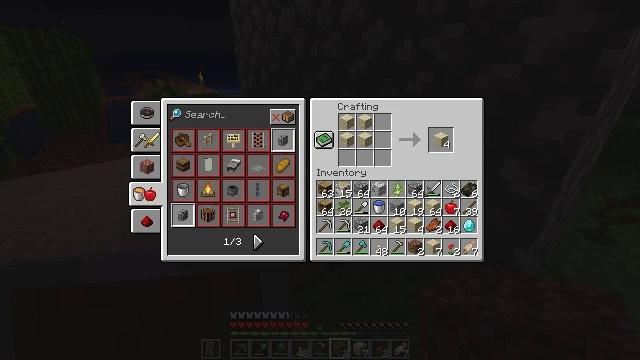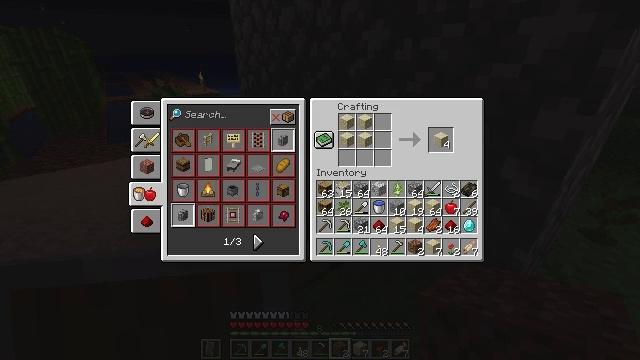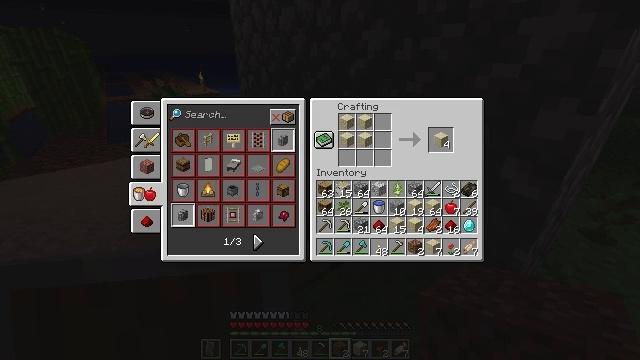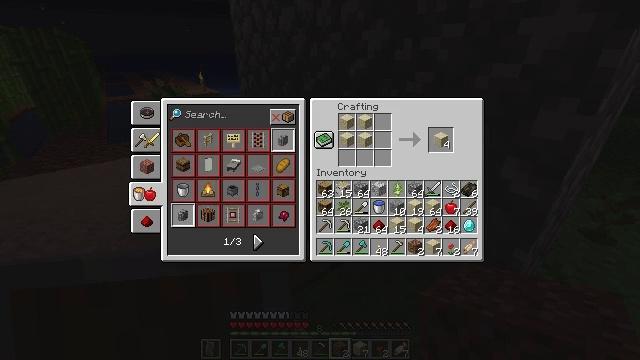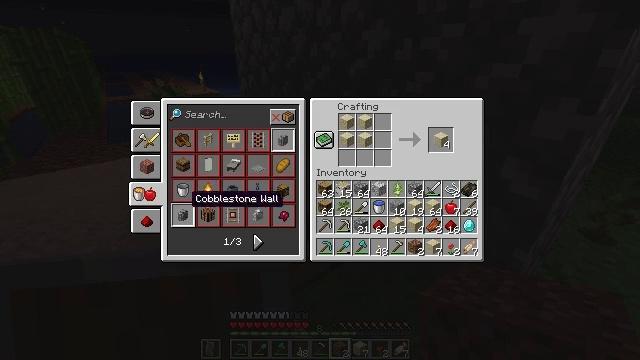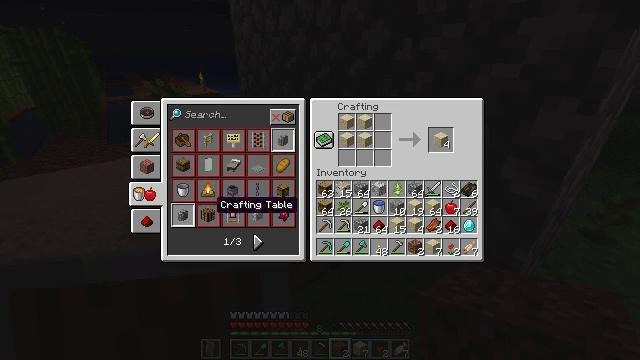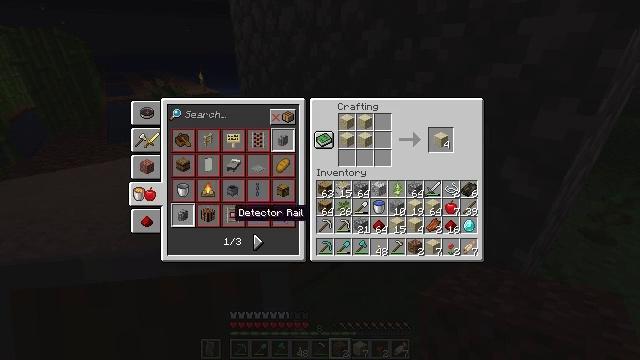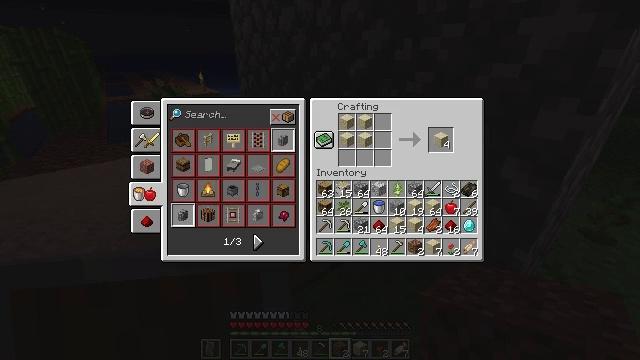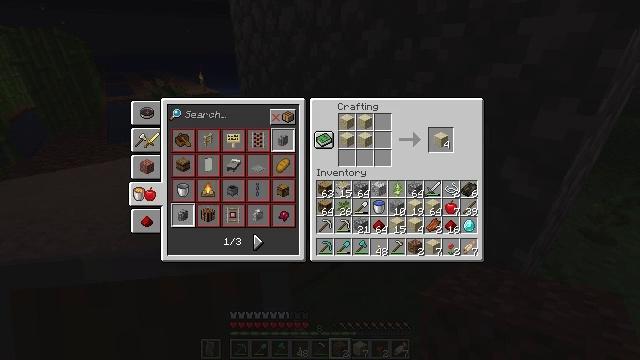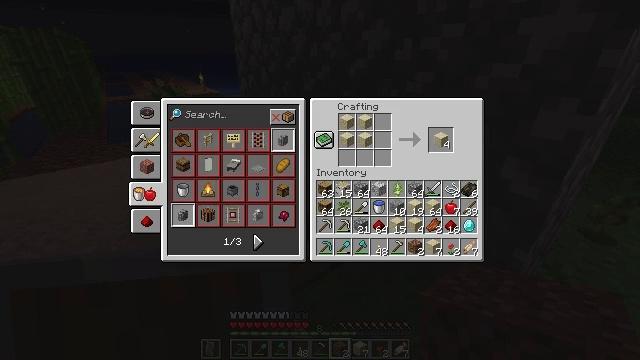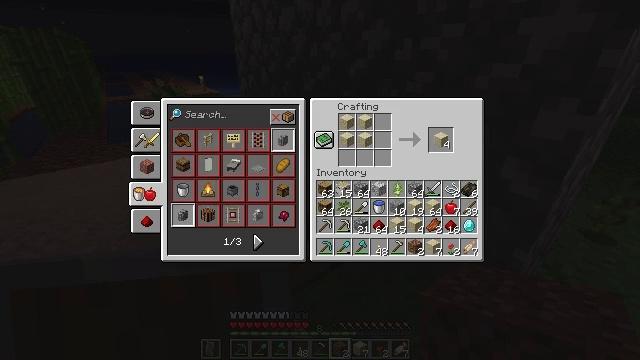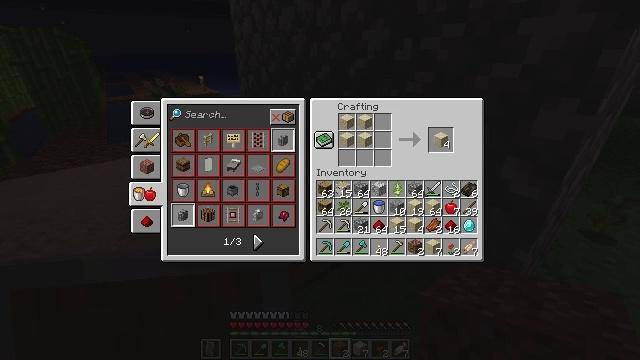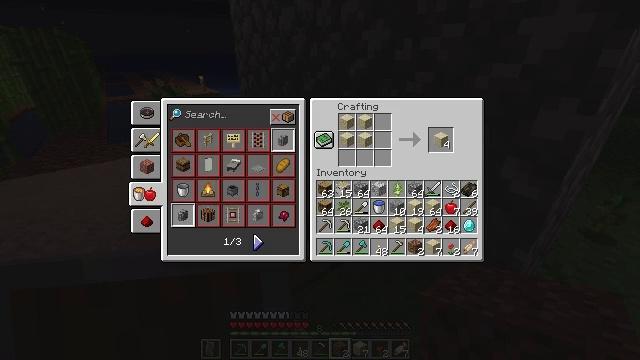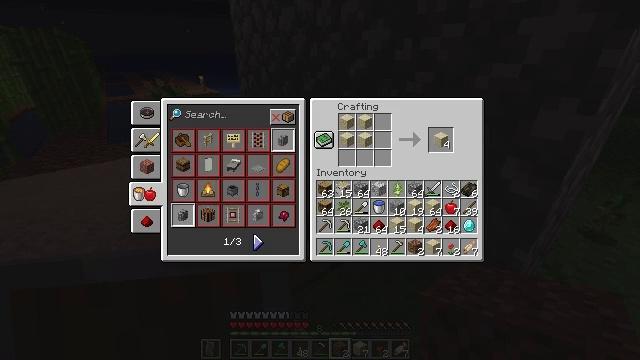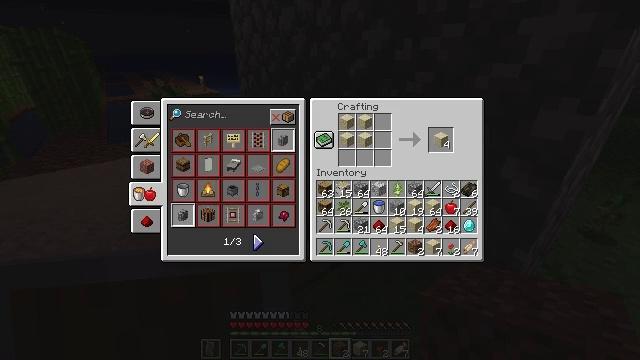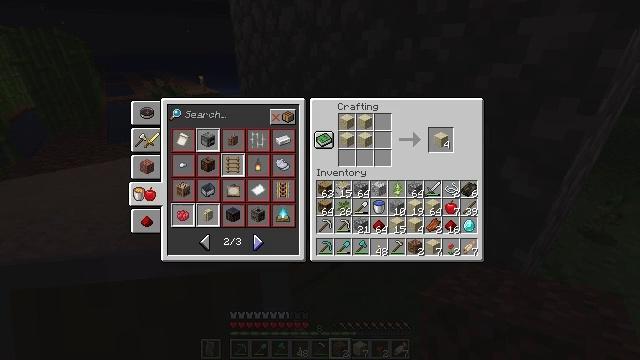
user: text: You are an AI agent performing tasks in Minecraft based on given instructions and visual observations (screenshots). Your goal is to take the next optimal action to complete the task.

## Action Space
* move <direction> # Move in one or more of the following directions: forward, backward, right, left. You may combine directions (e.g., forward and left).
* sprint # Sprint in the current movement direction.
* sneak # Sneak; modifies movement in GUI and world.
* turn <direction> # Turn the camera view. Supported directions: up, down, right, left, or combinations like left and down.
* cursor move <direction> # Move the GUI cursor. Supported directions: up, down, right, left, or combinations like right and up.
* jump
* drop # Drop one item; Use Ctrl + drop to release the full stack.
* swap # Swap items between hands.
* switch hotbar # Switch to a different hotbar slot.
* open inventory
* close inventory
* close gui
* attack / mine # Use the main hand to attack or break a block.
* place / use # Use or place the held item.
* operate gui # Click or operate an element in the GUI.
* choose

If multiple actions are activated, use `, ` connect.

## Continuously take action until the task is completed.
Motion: motion action
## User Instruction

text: Craft some sandstone walls at the crafting table.
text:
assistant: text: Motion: no_op
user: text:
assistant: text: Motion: no_op
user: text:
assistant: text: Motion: cursor move right
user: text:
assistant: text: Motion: cursor move right
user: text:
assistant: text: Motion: cursor move right
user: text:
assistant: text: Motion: cursor move right and down
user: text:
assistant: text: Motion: cursor move right and down
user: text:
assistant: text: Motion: no_op
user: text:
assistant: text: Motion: no_op
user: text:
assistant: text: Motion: no_op
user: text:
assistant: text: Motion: no_op
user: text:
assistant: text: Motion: no_op
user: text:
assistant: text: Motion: no_op
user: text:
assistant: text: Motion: no_op
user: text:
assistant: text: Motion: operate gui
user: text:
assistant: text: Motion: operate gui
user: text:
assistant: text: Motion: operate gui
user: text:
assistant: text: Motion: operate gui
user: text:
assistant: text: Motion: no_op
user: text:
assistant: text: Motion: no_op
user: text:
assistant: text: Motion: no_op
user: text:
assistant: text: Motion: no_op
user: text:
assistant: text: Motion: no_op
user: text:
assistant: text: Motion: no_op
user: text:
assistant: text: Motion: no_op
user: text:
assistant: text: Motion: no_op
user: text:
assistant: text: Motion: no_op
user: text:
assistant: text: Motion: no_op
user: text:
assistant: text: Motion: no_op
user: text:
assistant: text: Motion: no_op